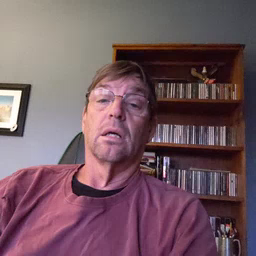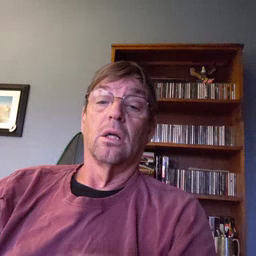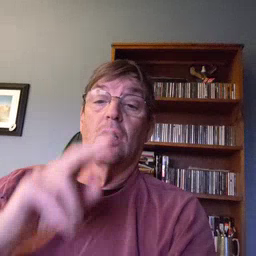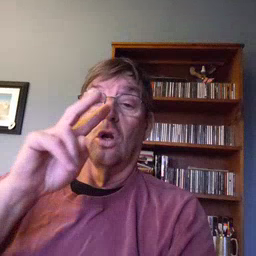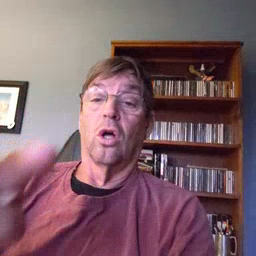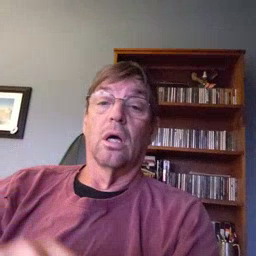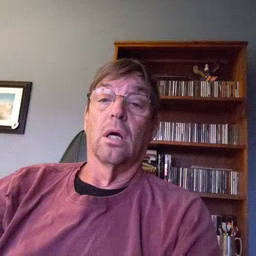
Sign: look